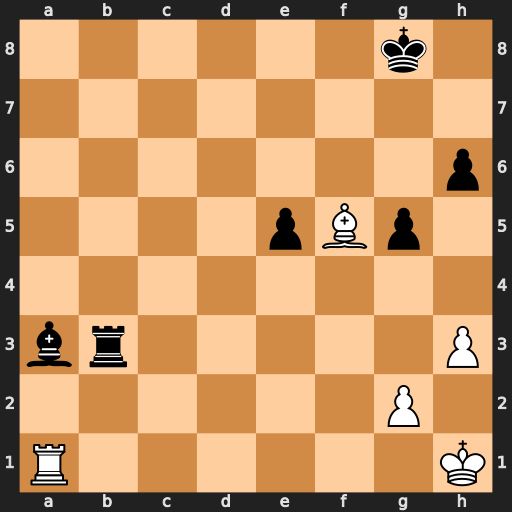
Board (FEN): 6k1/8/7p/4pBp1/8/br5P/6P1/R6K
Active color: w
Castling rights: -
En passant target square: -
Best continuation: Be6+ Kg7 Bxb3